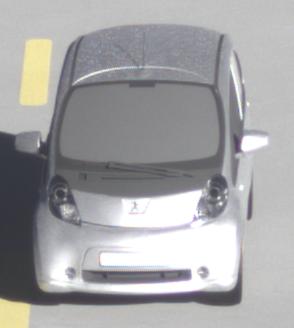
Make: Peugeot
Model: iOn
Detailed model: iOn
Model produced from: 2010/12
Model produced until: 2013/02
Doors: 5
Color: white
Road condition: dry road
Daytime: morning or afternoon
Contrast: high contrast